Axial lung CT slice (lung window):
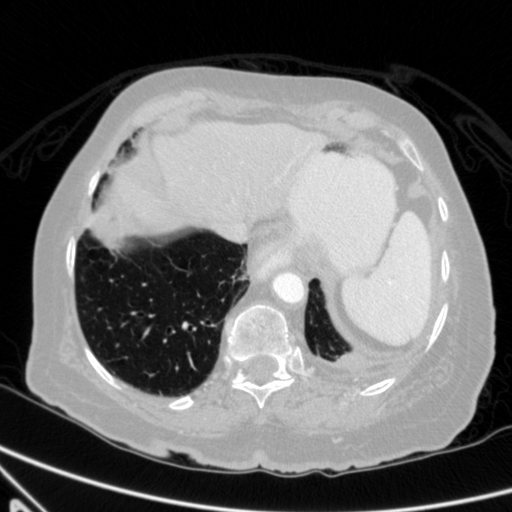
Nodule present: no